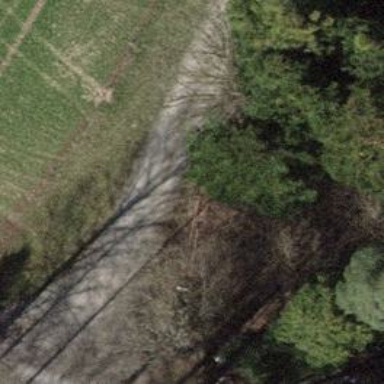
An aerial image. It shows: Gravel track with grade 2 quality.